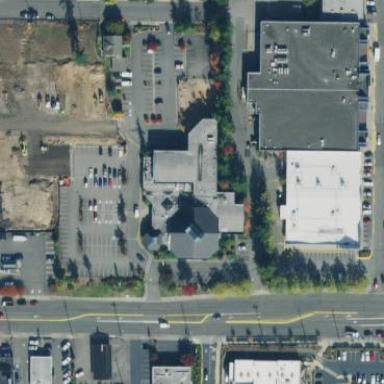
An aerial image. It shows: Building that serves as place of worship.